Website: lowes
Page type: newsletter-management
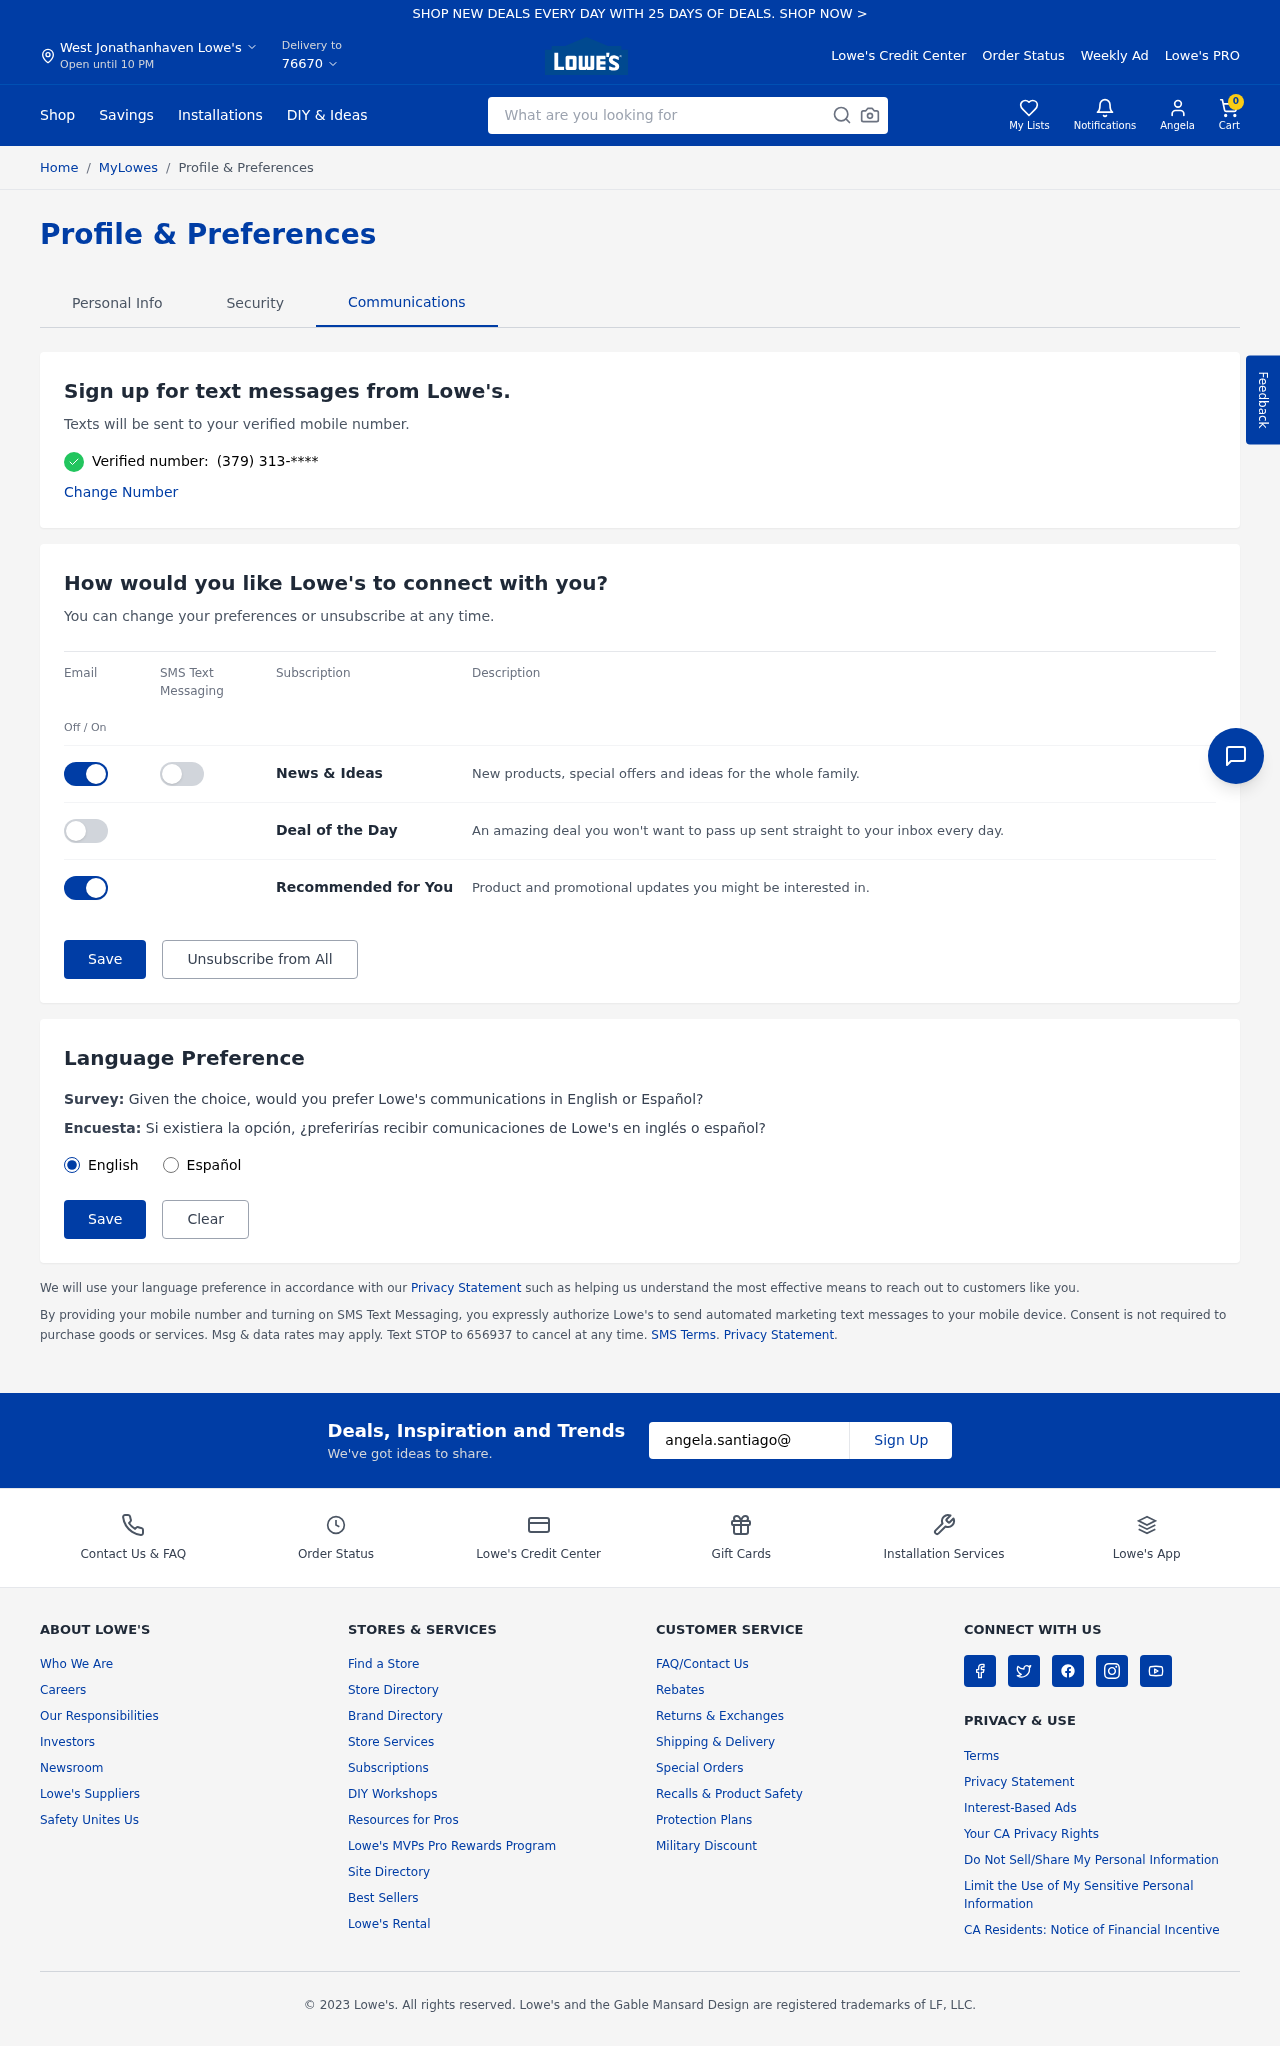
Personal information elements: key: PII_CITY
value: West Jonathanhaven
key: PII_EMAIL
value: angela.santiago@gmail.com
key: PII_FIRSTNAME
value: Angela
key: PII_POSTCODE
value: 76670
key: PII_PHONE
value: (379) 313
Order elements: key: ORDER_NUM_ITEMS
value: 0
Search elements: key: HEADER_SEARCH
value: What are you looking for